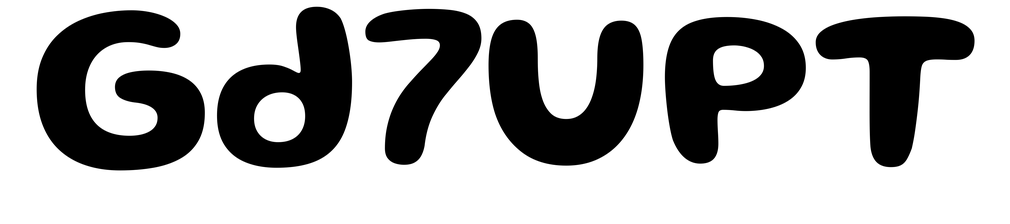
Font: Gluten_SemiBold